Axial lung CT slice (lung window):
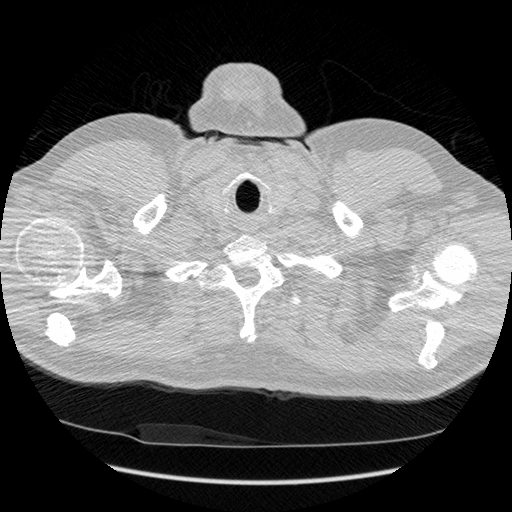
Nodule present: no